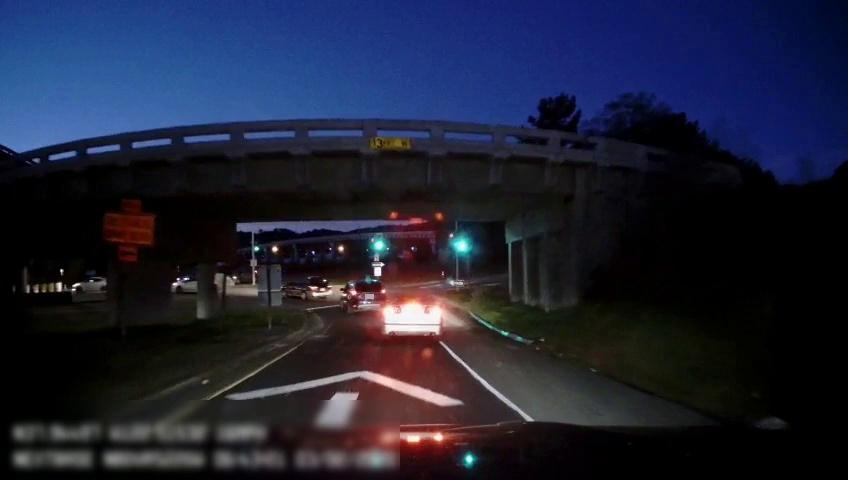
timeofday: Night
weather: Other
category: Drivable Space
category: Vehicles | Car
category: Vehicles | Car
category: Vehicles | SUV
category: Vehicles | Car
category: Vehicles | Car
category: Vehicles | SUV
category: Lanes | Alternate Lane
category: Lanes | Alternate Lane
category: Traffic | Lights
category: Traffic | Lights
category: Traffic | Signs